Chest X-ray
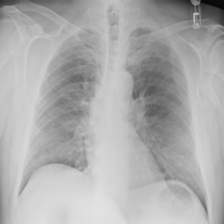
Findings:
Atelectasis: negative
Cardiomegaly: negative
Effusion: negative
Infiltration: negative
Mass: negative
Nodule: negative
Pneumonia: negative
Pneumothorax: negative
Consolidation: negative
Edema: negative
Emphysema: positive
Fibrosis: negative
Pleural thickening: negative
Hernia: negative